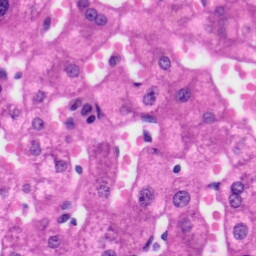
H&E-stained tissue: Liver